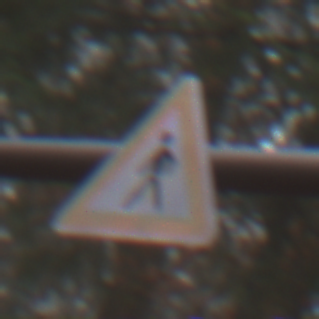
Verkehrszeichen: FussgaengerRechts
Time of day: Midday
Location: Outdoor (Nature)
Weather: Overcast
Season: Autumn
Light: Natural